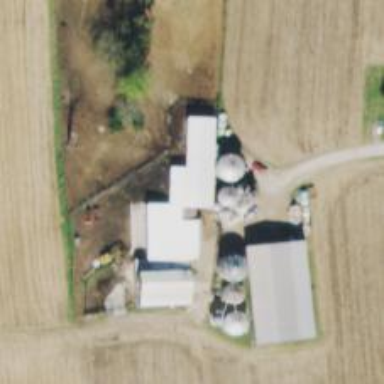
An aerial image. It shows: Silo.